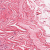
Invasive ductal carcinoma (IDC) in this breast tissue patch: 0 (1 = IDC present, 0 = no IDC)